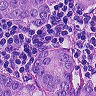
Metastatic tissue present: yes